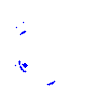
Particle: proton